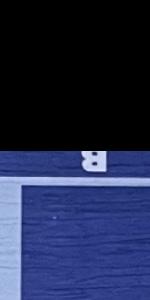
Label: Empty